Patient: sex M, age 47
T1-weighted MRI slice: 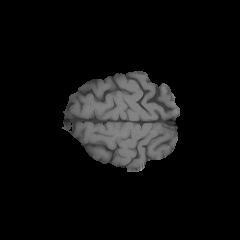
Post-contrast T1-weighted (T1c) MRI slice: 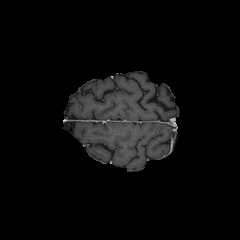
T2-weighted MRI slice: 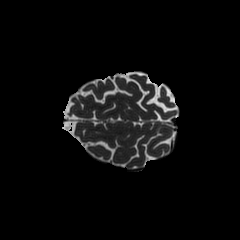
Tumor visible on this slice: no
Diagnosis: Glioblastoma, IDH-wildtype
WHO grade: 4